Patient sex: F
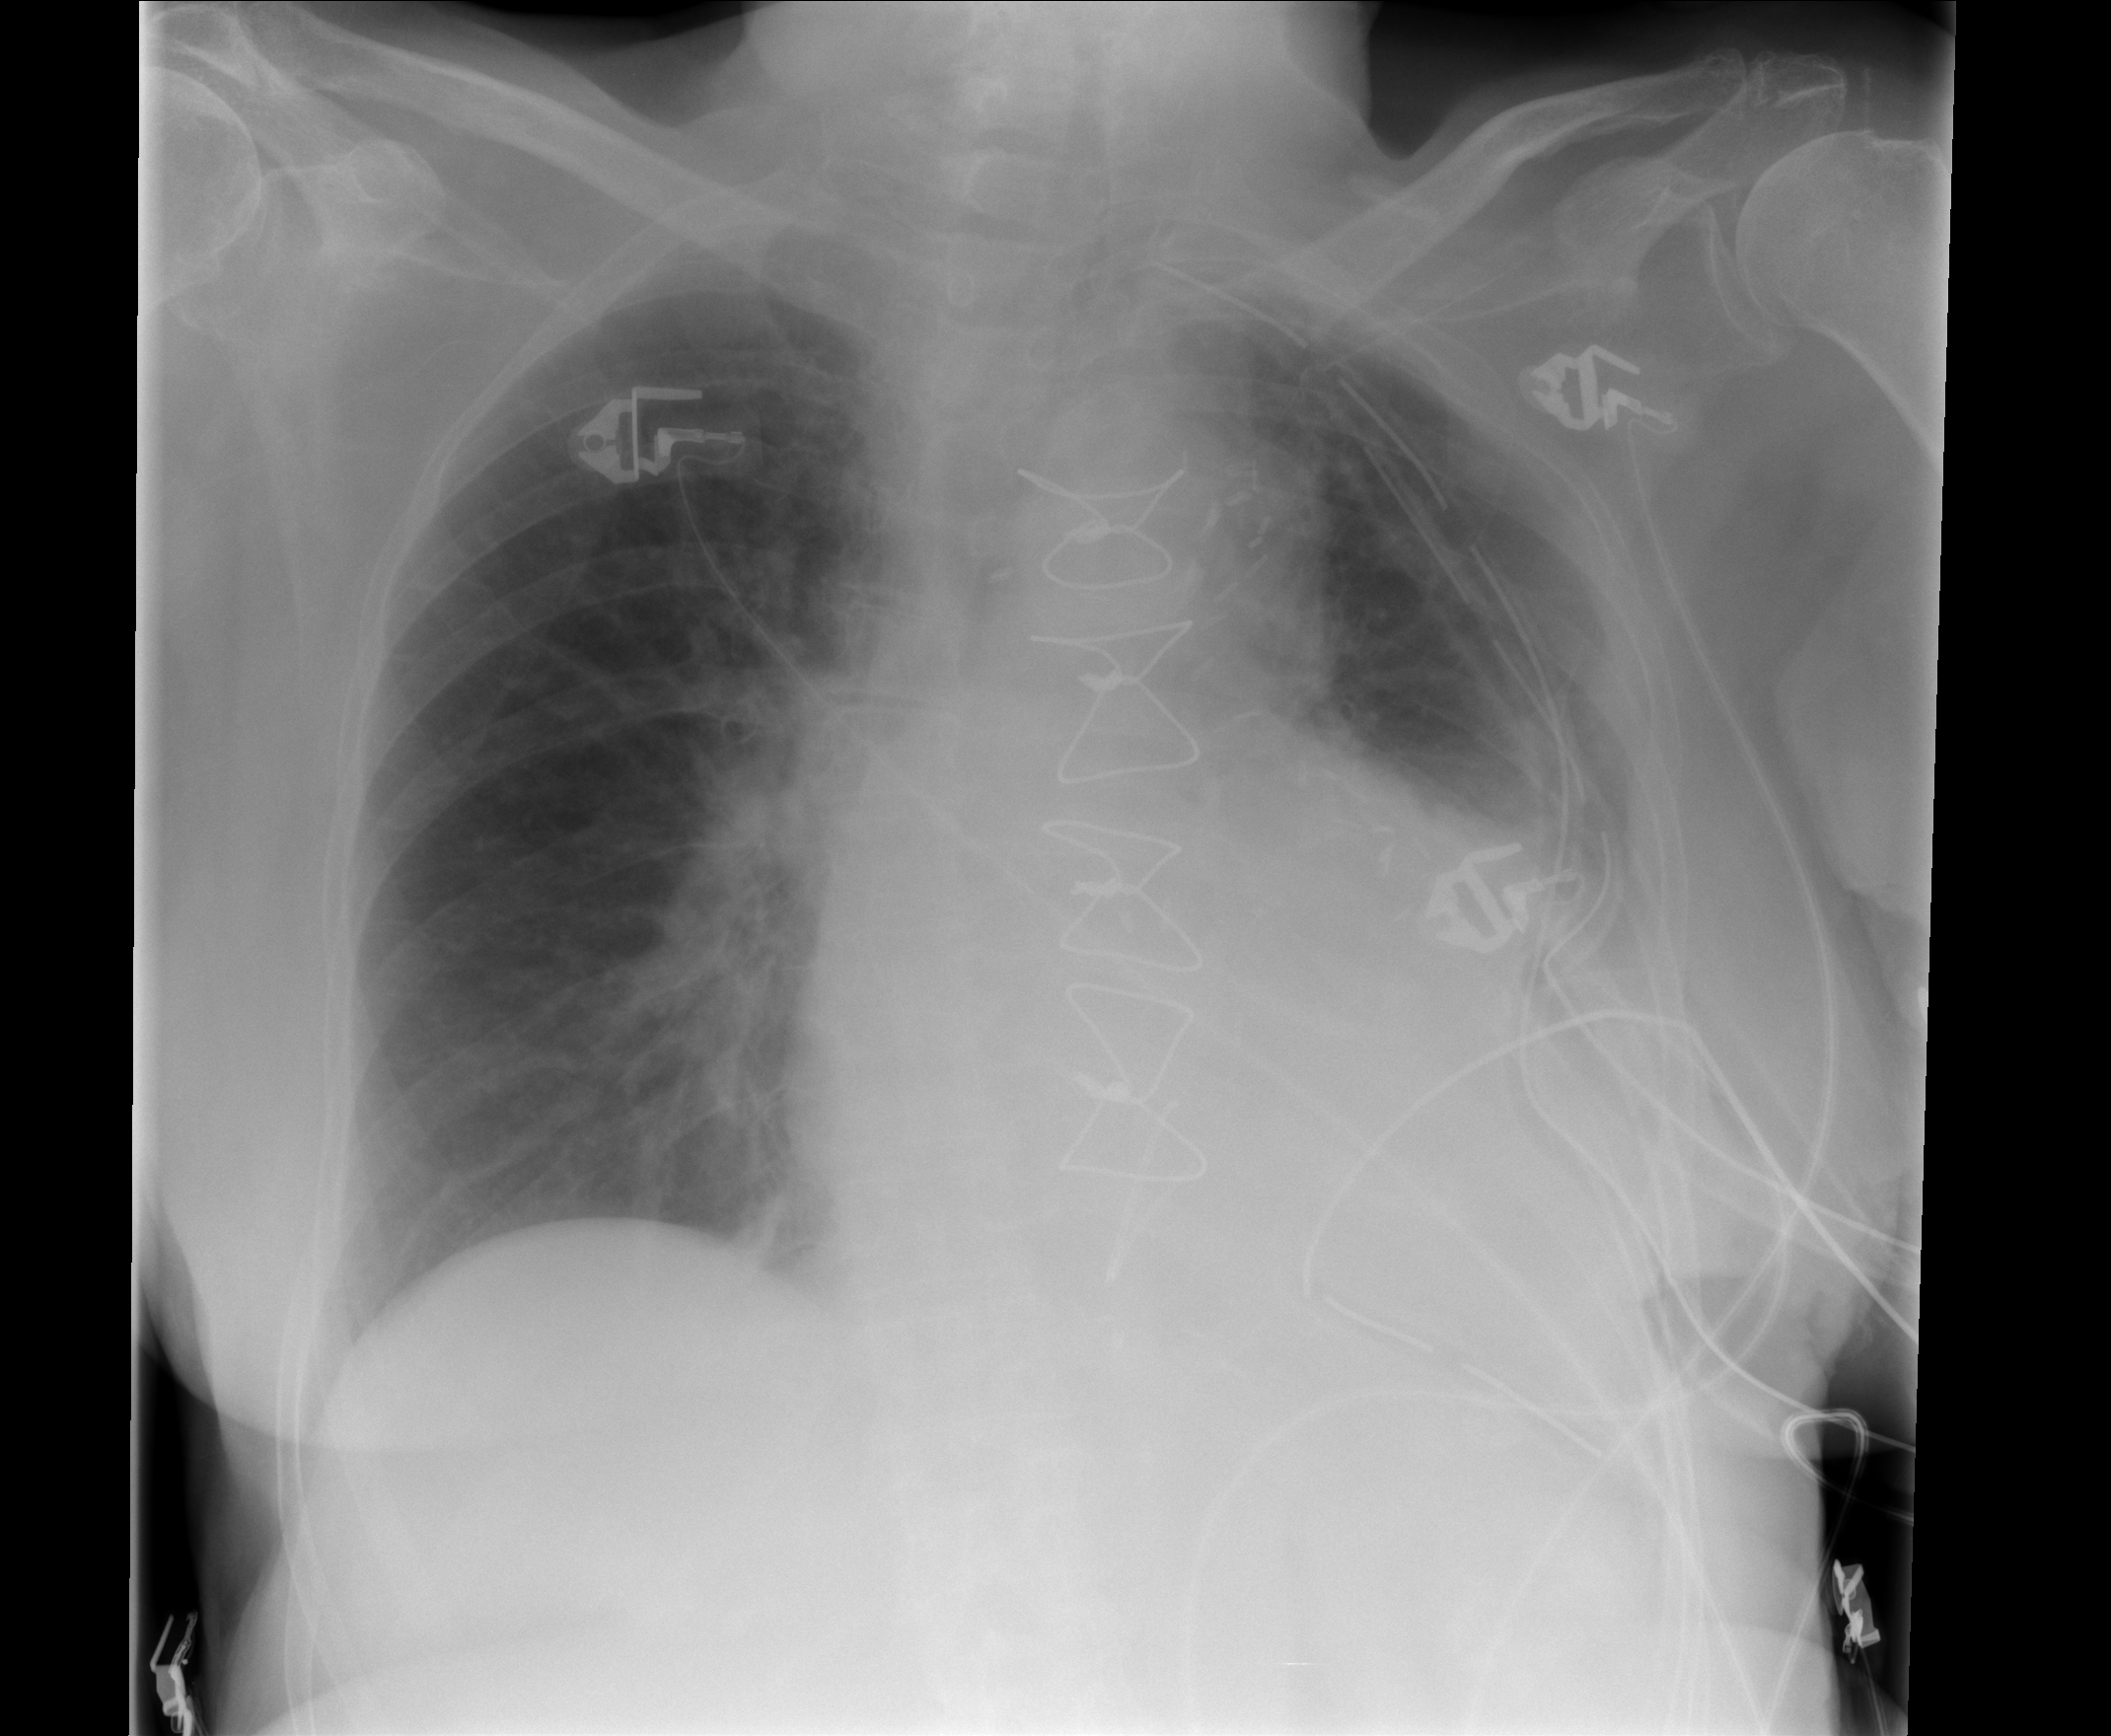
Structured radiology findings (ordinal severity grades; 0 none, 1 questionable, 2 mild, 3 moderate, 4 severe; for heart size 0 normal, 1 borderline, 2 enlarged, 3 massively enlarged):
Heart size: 2
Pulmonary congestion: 0
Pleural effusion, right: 0
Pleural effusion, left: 2
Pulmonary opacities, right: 0
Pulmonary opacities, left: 0
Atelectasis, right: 0
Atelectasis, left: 2